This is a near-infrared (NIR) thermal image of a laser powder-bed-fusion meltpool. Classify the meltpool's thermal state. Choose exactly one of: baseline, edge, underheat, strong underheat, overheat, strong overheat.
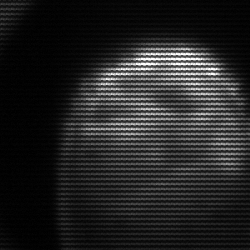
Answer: strong underheat